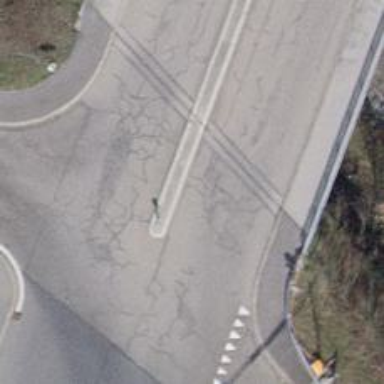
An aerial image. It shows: Unclassified road.